五年级 · 立体几何学
一个长方体鱼缸, 长是 8 分米，宽是 5 分米。装的水高 6 分米，将一个棱长是 4 分米的正方体石块放入水中，石块完全浸入水中。此时水面高多少分米？

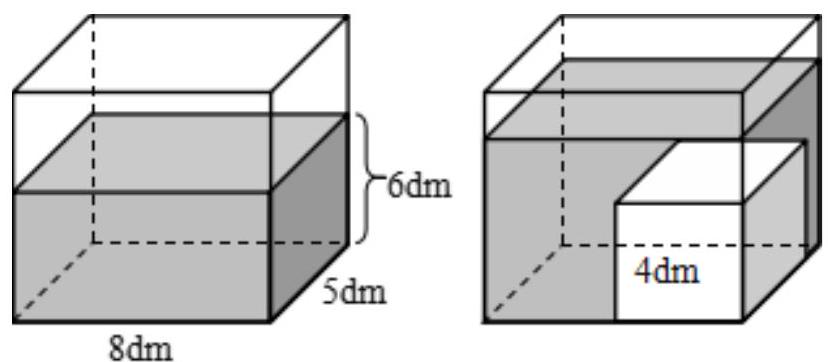
答案: 解7.6 分米
【分析】根据正方体的体积公式: $\mathrm{V}=\mathrm{a}^{3}$, 据此求出石块的体积, 再根据长方体的体积公式: $\mathrm{V}=\mathrm{abh}$,据此求出水面上升的高度，然后用原来水的高度加上上升的高度即可。

【详解】 $4 \times 4 \times 4 \div(8 \times 5)$

$=64 \div 40$

$=1.6$ (分米)

$6+1.6=7.6$ （分米）

答: 此时水面高 7.6 分米。

【点睛】本题考查长方体和正方体的体积, 熟记公式是解题的关键。